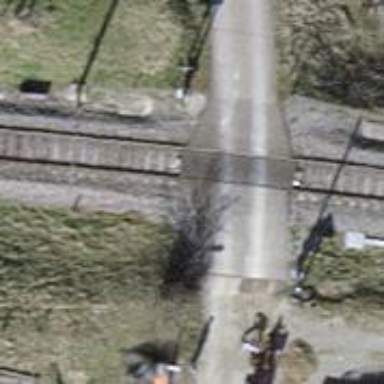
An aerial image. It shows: Railway level crossing.